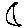
Label: moon